Interaction volume radius: 5 \u00c5
Interaction volume height: 20 \u00c5
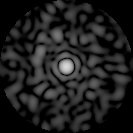
Disorder parameter: 0.8527